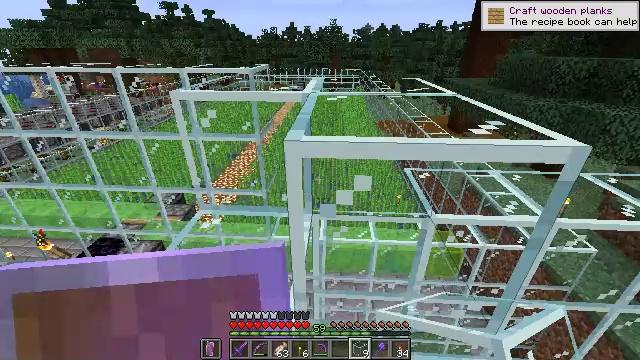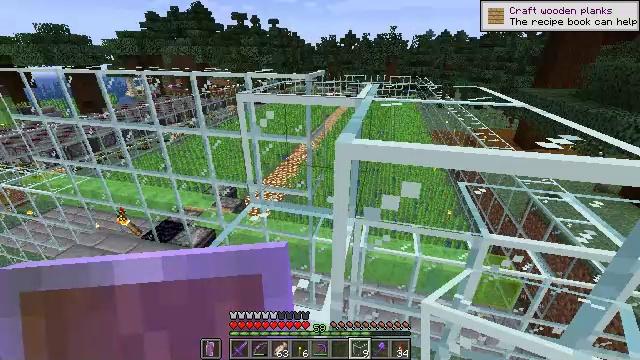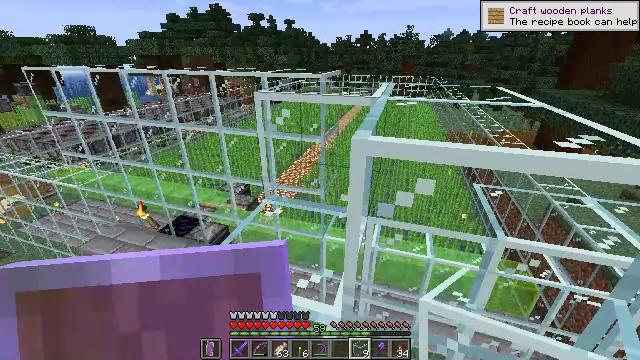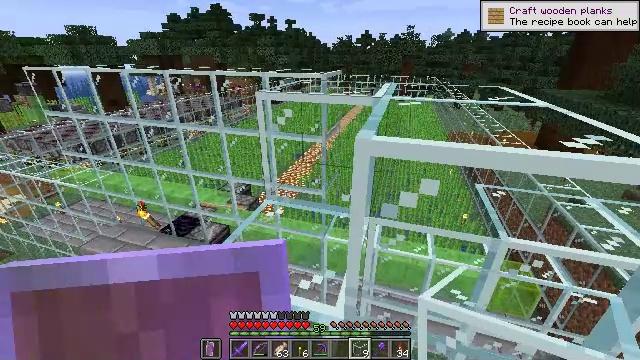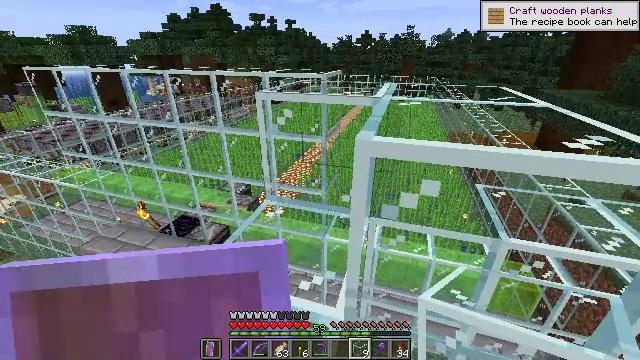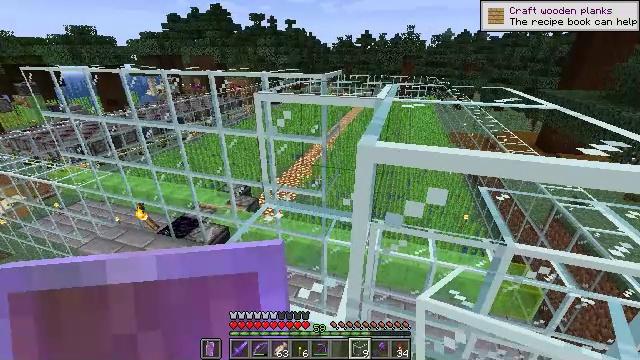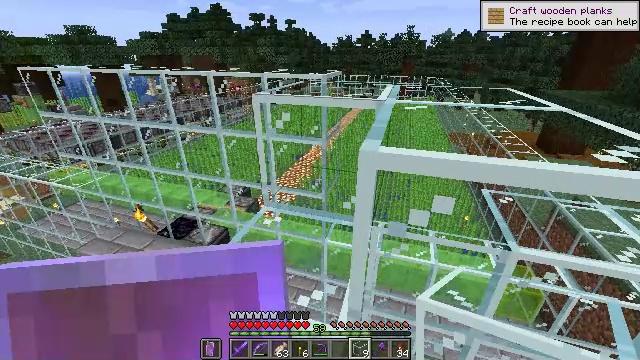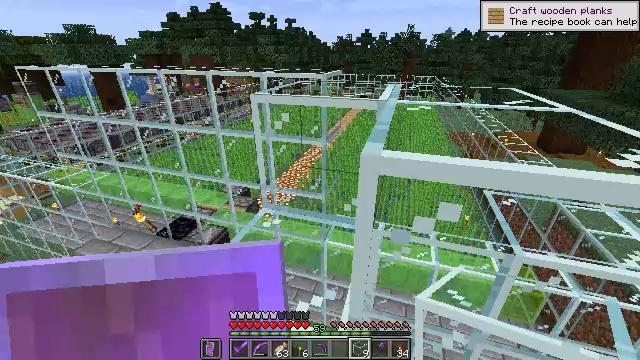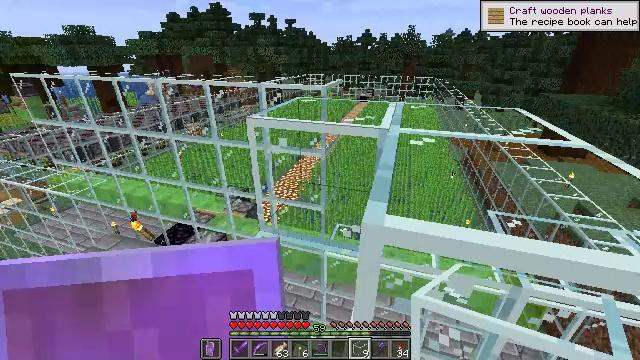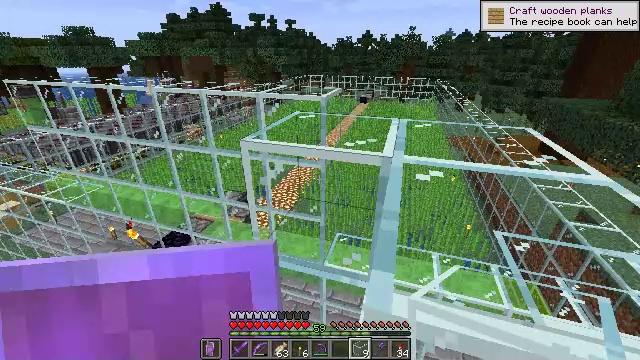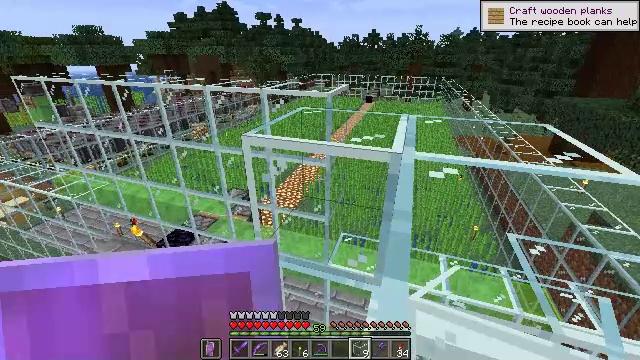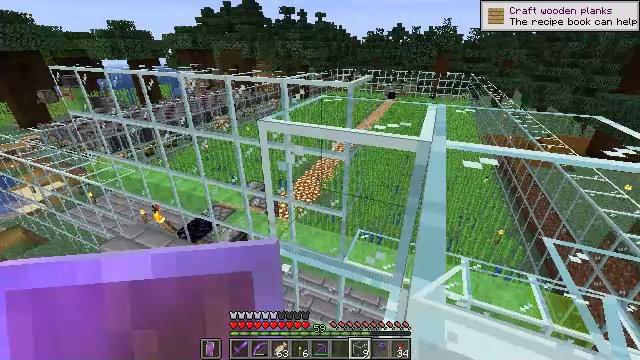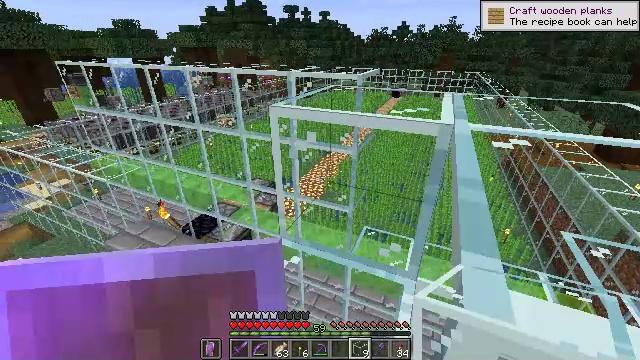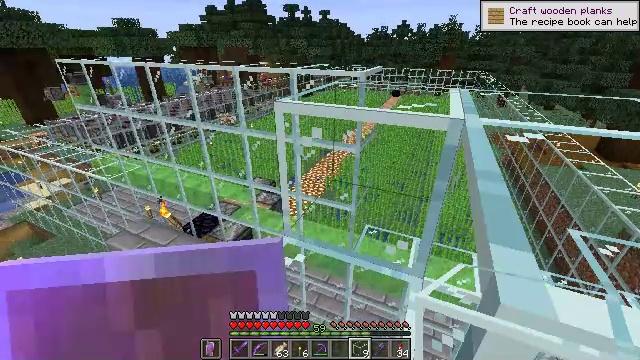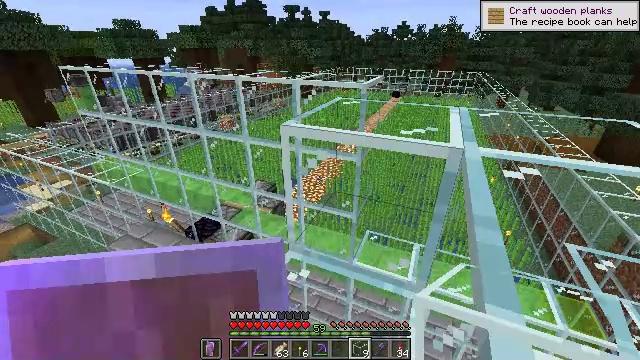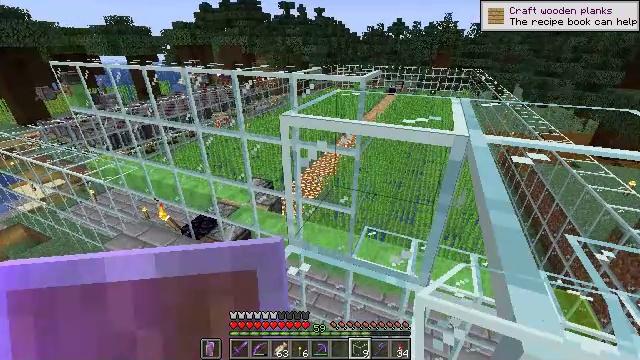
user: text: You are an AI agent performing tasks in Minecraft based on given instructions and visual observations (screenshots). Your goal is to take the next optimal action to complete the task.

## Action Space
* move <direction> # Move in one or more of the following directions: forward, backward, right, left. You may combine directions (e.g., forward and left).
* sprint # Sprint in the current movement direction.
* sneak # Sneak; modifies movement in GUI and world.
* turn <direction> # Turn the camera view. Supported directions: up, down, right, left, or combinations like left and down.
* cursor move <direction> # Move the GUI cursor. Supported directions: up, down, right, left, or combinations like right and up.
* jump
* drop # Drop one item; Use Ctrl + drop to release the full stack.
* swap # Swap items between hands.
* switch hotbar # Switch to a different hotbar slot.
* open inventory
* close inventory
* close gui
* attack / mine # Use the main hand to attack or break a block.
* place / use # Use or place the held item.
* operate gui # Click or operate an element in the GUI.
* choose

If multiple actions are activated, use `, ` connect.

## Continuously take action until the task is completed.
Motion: motion action
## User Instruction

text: Shatter the glass to collect it.
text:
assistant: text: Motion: sneak, turn left and up
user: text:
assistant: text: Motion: sneak, turn left
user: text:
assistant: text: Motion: move forward, sneak
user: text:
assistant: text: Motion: move forward, sneak
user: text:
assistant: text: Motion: move forward, sneak
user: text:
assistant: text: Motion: move forward, sneak
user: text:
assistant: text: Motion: move forward
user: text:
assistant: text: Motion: move forward
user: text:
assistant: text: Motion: move forward, sneak
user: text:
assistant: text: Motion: move forward, sneak, turn left
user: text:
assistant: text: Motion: move forward, sneak, turn left
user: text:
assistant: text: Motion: move forward, sneak
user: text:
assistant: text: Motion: move forward, sneak
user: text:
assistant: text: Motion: move forward, sneak
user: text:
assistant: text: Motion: move forward, sneak
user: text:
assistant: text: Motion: move forward, sneak, turn right and down
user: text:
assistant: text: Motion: move forward, sneak, turn right and down
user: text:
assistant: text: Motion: move forward, sneak, turn right and down
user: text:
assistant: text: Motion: no_op
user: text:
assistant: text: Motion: no_op
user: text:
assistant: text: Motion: no_op
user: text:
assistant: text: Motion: no_op
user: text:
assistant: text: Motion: no_op
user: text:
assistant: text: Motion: no_op
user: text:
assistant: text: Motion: no_op
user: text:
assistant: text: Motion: move forward
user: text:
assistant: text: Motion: move forward
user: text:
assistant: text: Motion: move forward
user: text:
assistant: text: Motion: move forward
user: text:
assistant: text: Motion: move forward